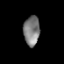
Tissue: prostate
Cell type: Myeloid cells
Senescence score: 0.3476
Nuclear area (px): 470
Mean DAPI intensity: 123.602